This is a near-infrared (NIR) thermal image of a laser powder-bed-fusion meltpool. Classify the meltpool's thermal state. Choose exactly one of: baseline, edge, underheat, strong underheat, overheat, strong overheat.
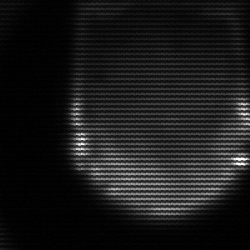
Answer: edge